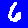
Digit: 6